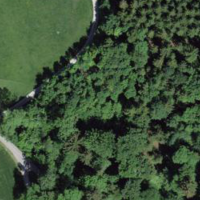
EUNIS habitat code: 41
Species observed at this site:
Symphoricarpos albus